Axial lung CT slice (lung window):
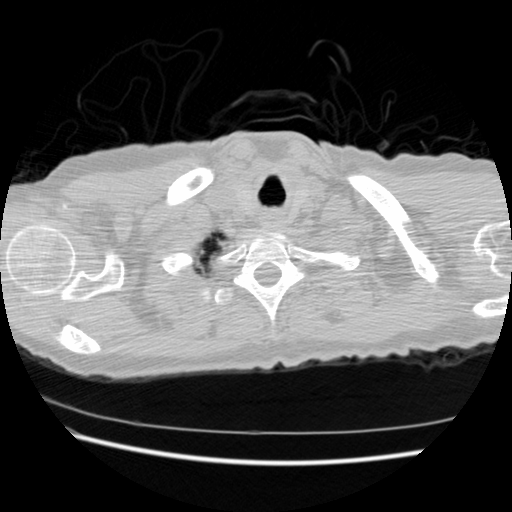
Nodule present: no